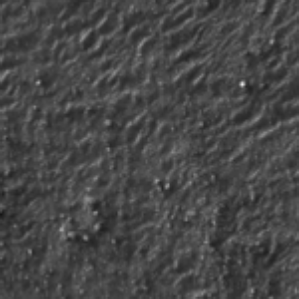
Label: frost